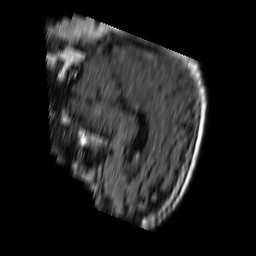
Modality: FLAIR
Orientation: sagittal
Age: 58
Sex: male
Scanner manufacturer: philips
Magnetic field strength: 1.5 T
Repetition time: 6 s
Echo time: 0.12 s